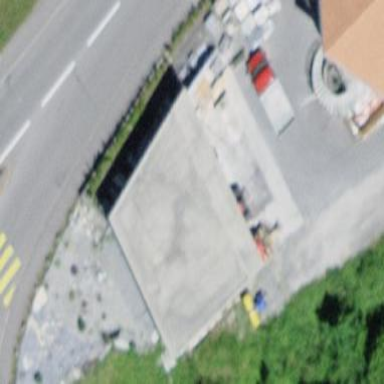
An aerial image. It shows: View of roof of building.